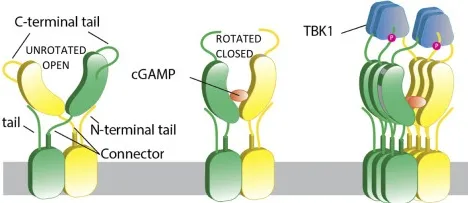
A hypothetical STING activation model reconciles current structural models. (A) Wild type apo STING forms a dimer in open conformation, with C-terminal tail blocking the polymer interface and preventing polymerization. CGAMP binding leads to a 180. Rotation and a closed dimer, which also changes the polymer interface conformation and subsequently loses C-terminal tail blocking. This leads to STING polymerization via side-by-side packing and TBK1 recruitment.
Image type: radiology (ct)